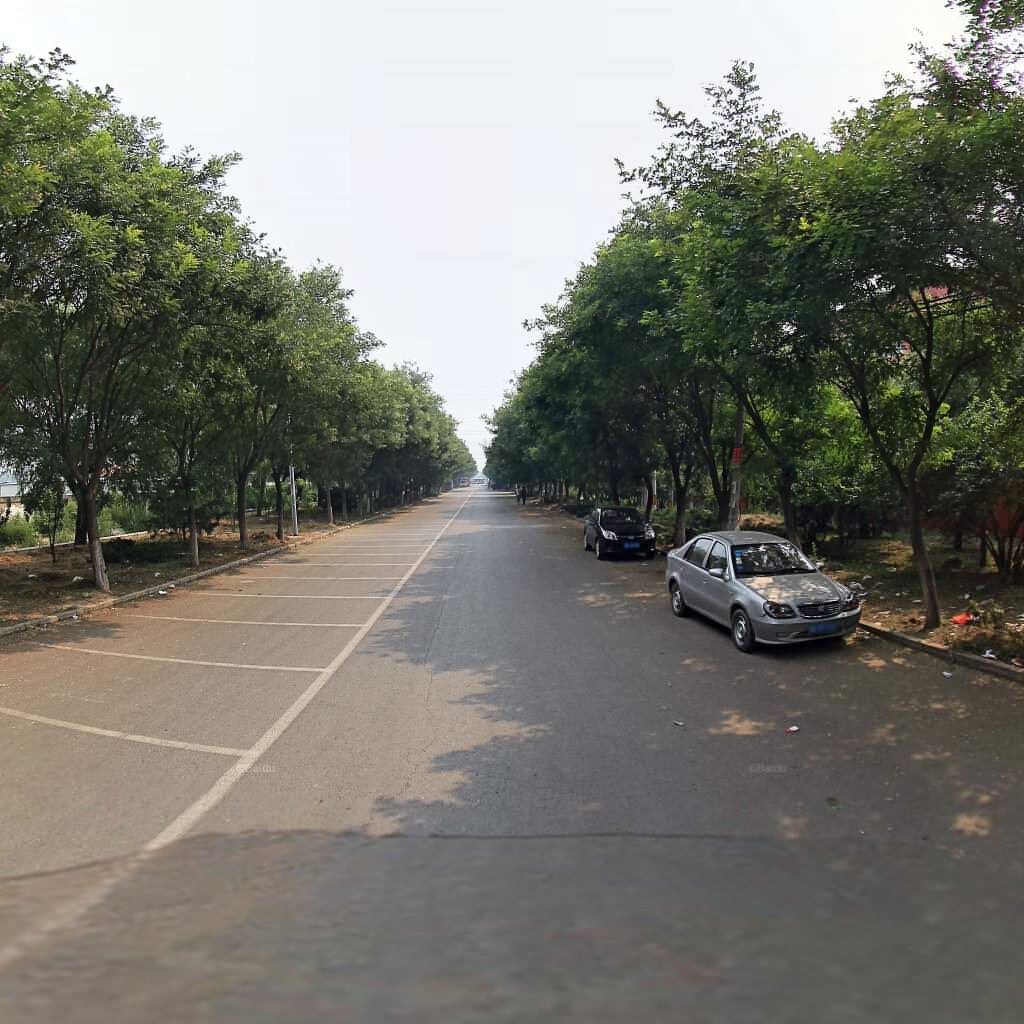
Region: Chaoyang
Road damage annotations: longitudinal crack